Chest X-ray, PA view. Patient: 47 years old, sex M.
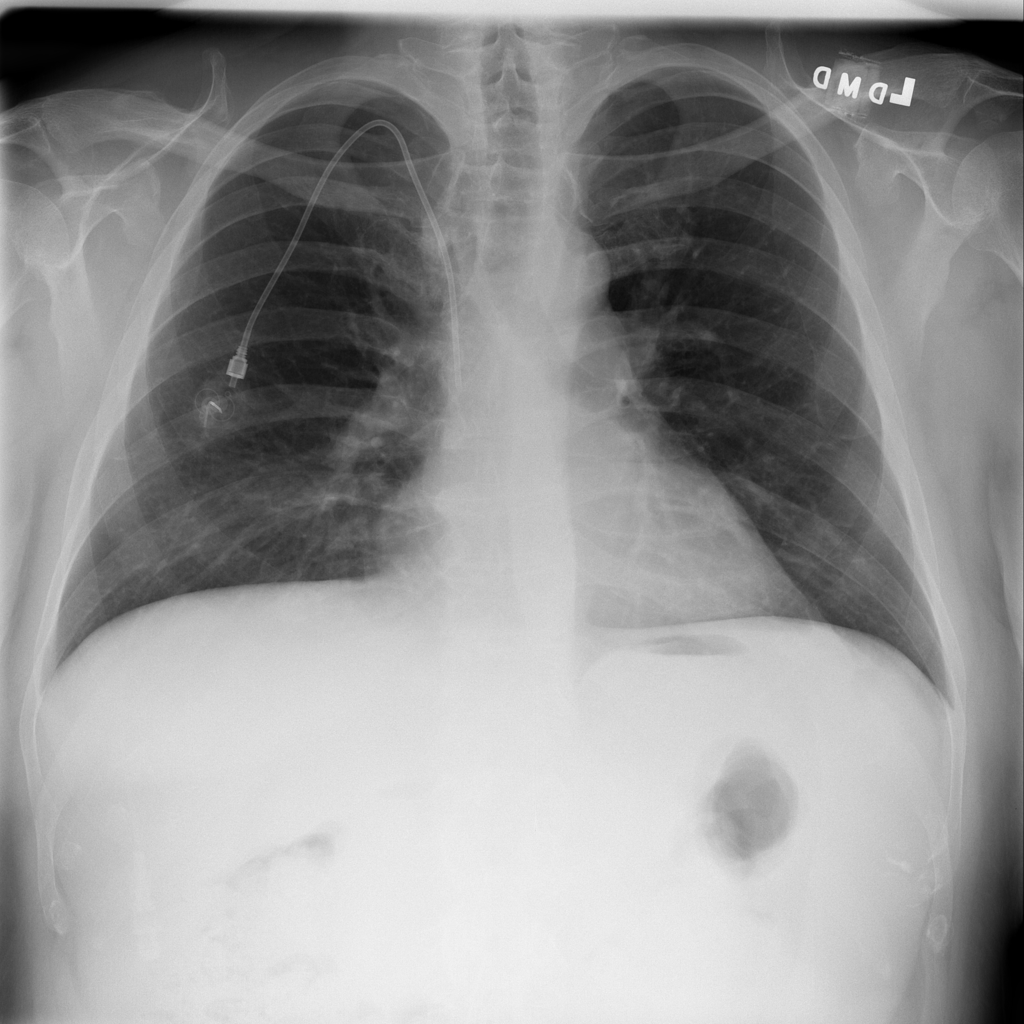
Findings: No Finding